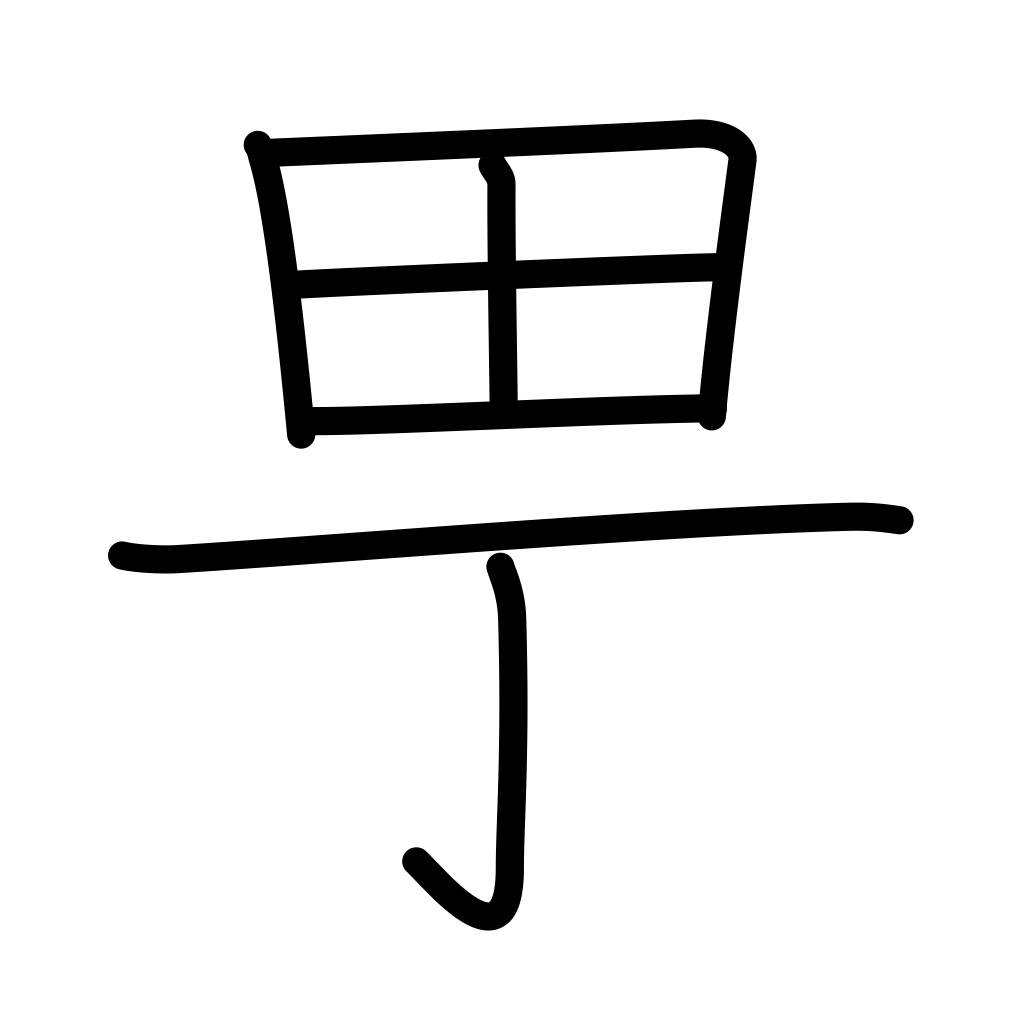
Meaning: town, block